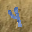
Label: 4